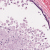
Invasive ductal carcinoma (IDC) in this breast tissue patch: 0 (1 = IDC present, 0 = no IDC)